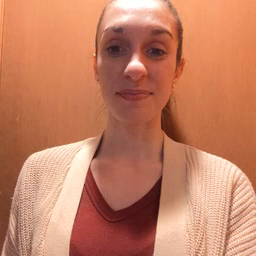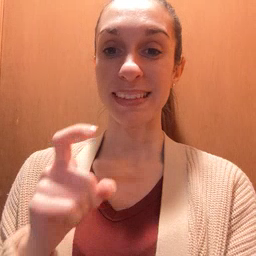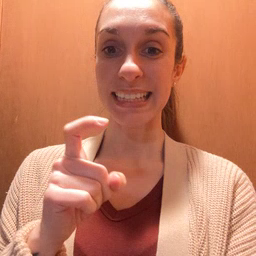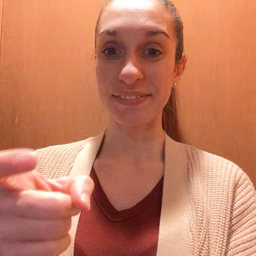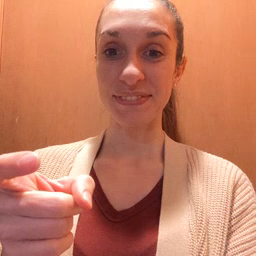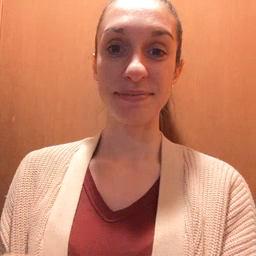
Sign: gift